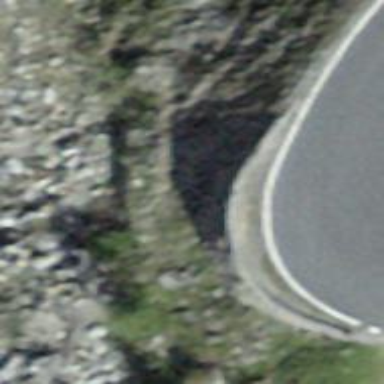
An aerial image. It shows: Guard rail.